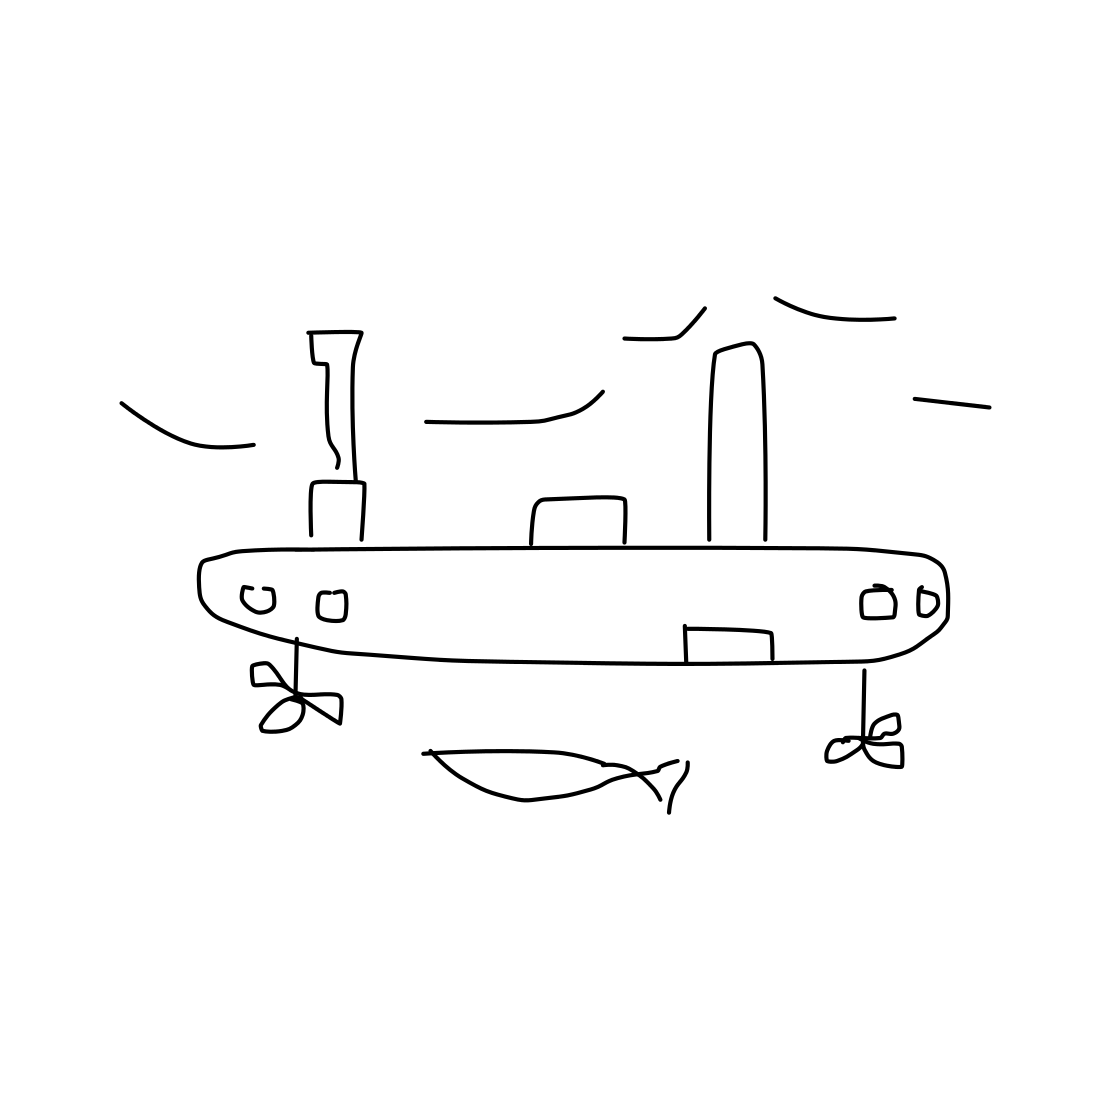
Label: submarine